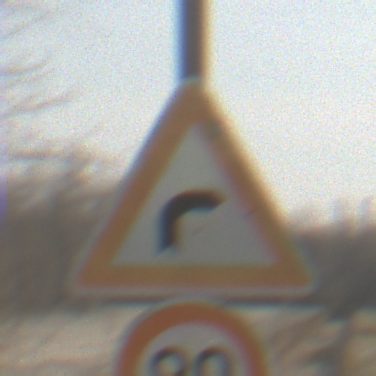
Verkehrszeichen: KurveRechts
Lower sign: Geschwindigkeit80
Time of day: MorningAfternoon
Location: Outdoor (Nature)
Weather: PartlyCloudy
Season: Winter
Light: Natural